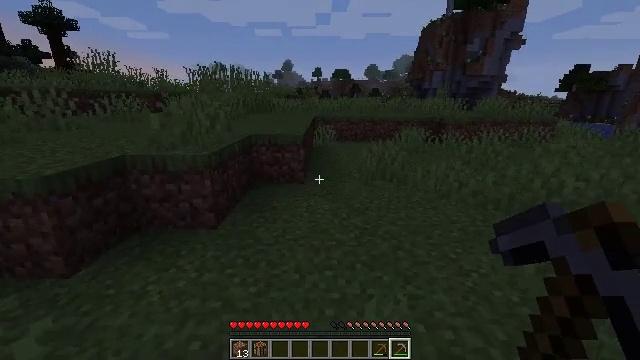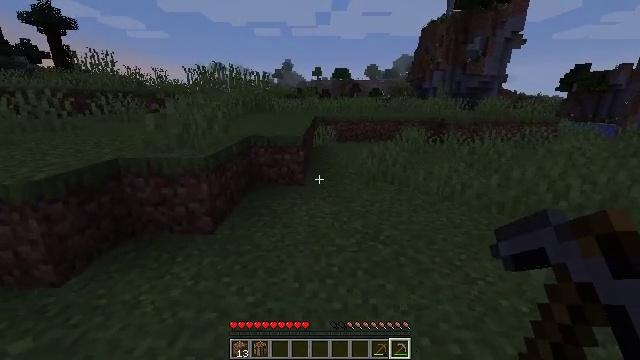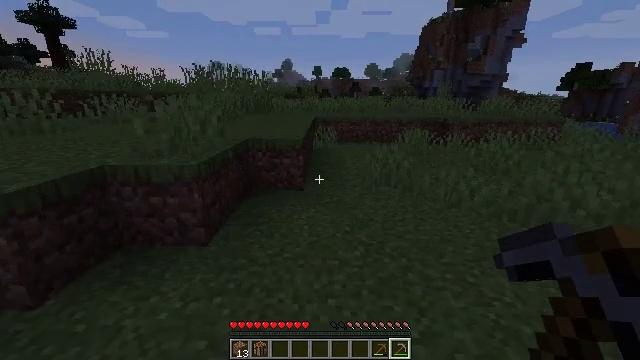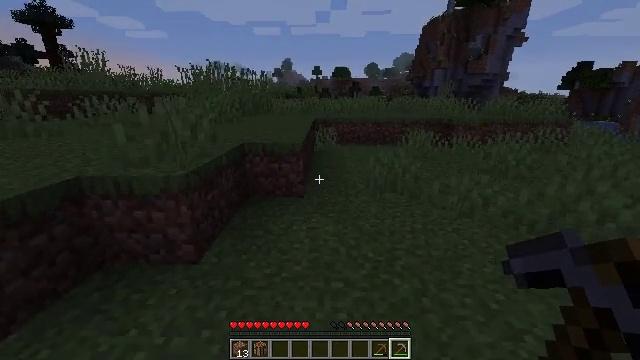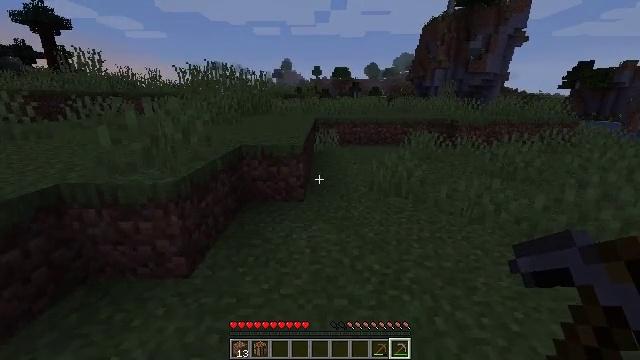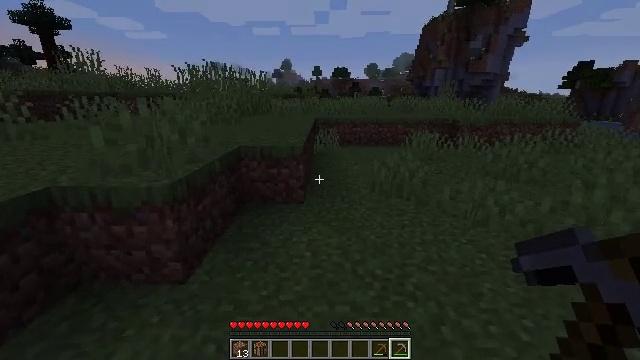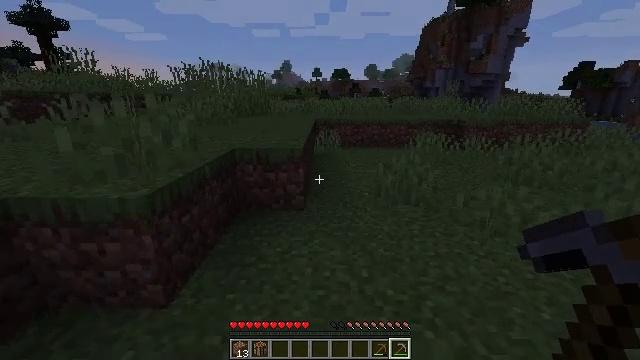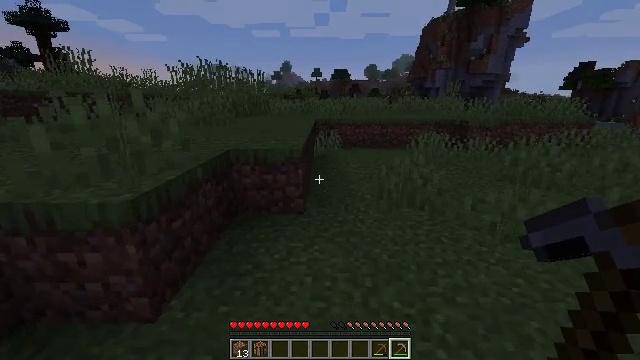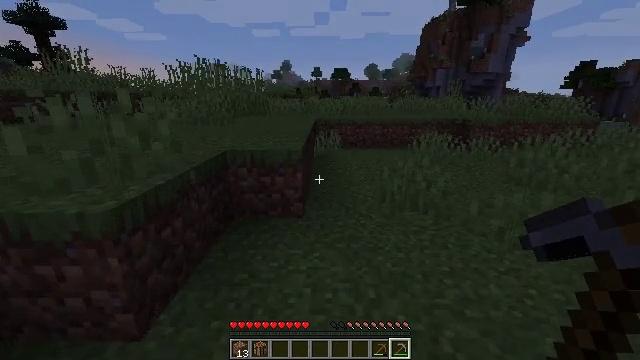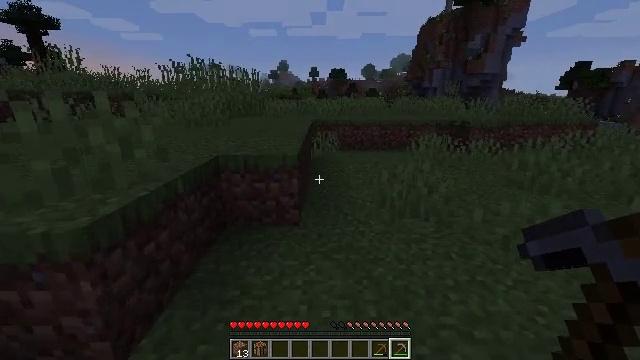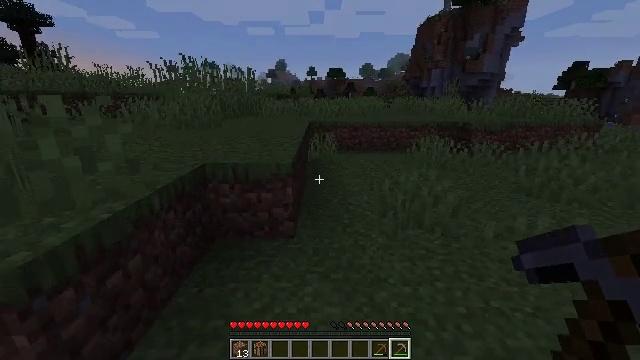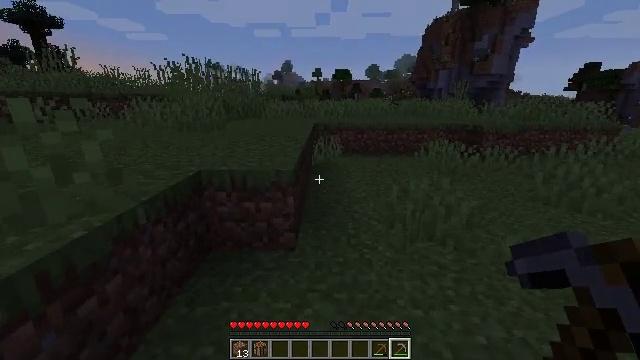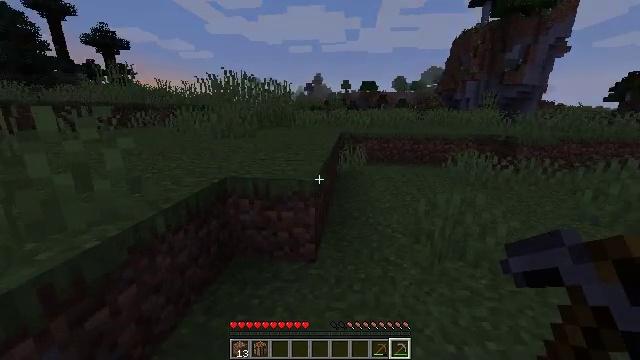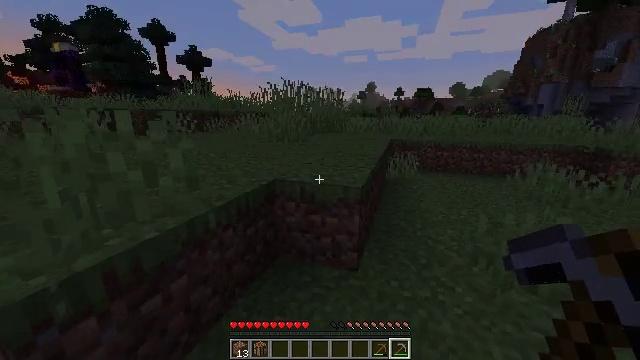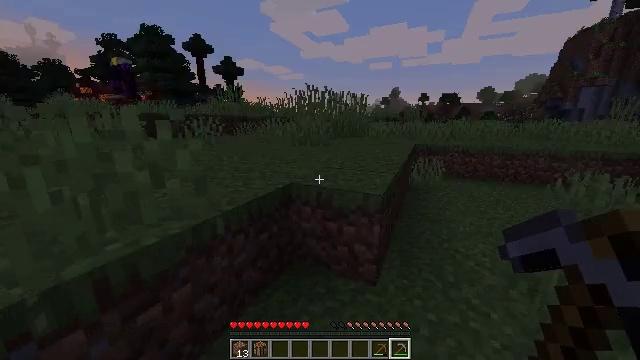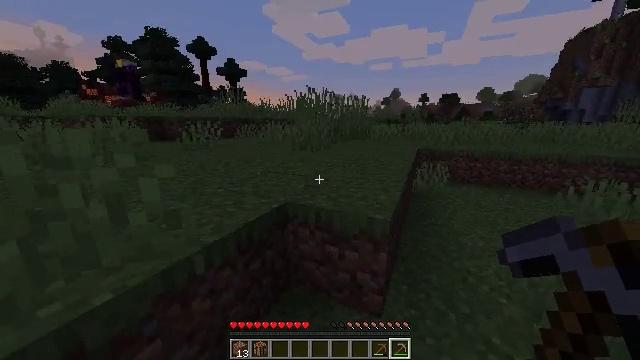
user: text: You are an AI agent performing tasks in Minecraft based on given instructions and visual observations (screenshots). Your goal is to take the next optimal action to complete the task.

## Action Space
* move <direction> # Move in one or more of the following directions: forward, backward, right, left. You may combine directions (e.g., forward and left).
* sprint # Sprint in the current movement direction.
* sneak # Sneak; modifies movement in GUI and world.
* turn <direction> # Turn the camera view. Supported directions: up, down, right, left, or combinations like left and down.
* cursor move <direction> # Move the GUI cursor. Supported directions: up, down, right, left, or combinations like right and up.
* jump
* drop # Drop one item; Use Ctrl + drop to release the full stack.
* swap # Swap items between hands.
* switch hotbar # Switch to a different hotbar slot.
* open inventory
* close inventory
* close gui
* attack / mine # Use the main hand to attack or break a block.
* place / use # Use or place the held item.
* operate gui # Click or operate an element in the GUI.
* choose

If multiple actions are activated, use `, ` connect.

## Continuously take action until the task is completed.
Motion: motion action
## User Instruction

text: Attack the chest to pick it up.
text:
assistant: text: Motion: move forward
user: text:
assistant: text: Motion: move forward
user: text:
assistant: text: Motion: move forward
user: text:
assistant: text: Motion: move forward
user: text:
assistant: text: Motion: move forward
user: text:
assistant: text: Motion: move forward
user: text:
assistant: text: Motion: move forward
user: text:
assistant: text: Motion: move forward
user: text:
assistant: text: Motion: move forward
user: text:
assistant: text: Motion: move forward
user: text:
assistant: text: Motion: move forward, sprint, turn left
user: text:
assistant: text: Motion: move forward, sprint, turn left and up
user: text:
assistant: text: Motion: move forward, sprint, turn left
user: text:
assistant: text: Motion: move forward, sprint, turn left
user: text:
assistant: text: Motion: move forward, sprint, jump
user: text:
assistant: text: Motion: move forward, sprint, jump
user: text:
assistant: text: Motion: move forward, sprint, jump
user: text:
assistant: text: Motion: move forward, sprint, turn left, jump
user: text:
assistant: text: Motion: move forward, sprint, turn left and down, jump
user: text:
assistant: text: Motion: move forward, sprint, turn left, jump
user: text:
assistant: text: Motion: move forward, sprint, turn left, jump
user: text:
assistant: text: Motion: move forward, sprint, jump
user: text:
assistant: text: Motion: move forward, sprint, jump
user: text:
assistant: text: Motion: move forward, sprint, jump
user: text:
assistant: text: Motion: move forward, sprint, jump
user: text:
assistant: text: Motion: move forward, sprint, jump
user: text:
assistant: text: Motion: move forward, sprint, jump
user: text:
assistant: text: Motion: move forward, sprint, jump
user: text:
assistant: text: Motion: move forward, sprint, jump
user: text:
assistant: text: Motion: move forward, sprint, jump